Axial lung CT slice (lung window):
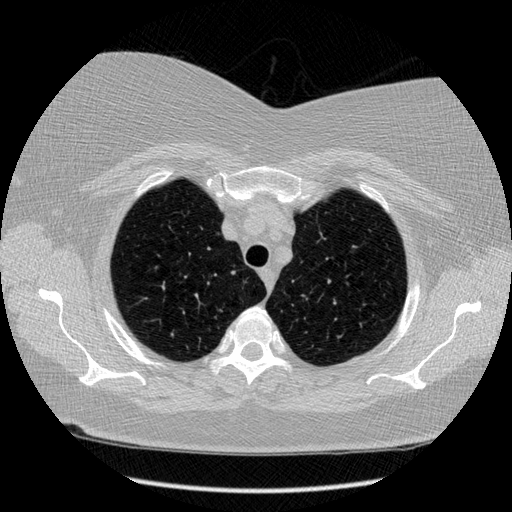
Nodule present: no